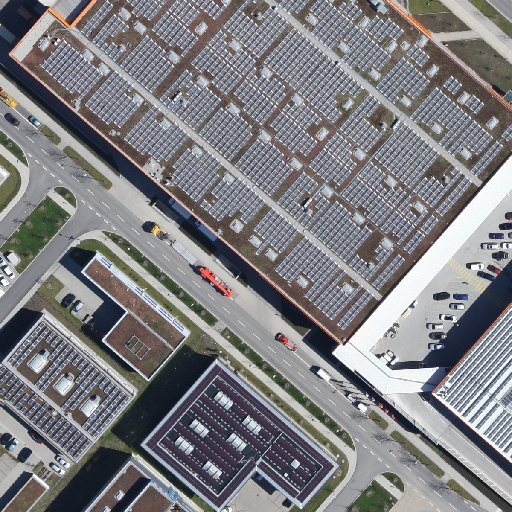
Referring expression: road